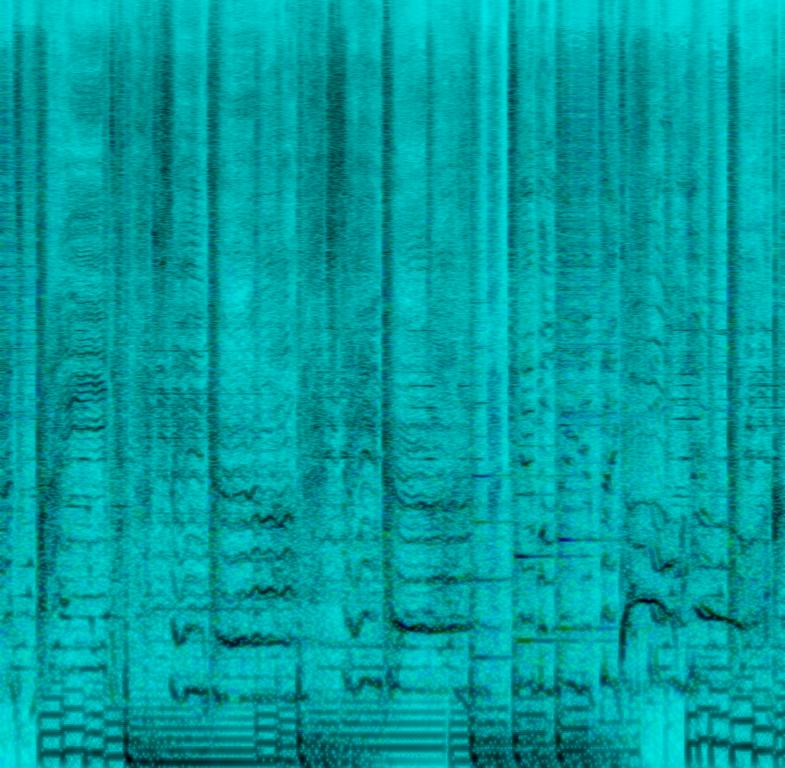
A male singer sings this cool hip hop melody with backup singers in vocal harmony and screaming vocals. The song is medium tempo with a piano accompaniment, percussive bass line, steady drumming rhythm, clapping percussions, and keyboard accompaniment. The song is passionate like a courtship song. The song has bad audio quality.